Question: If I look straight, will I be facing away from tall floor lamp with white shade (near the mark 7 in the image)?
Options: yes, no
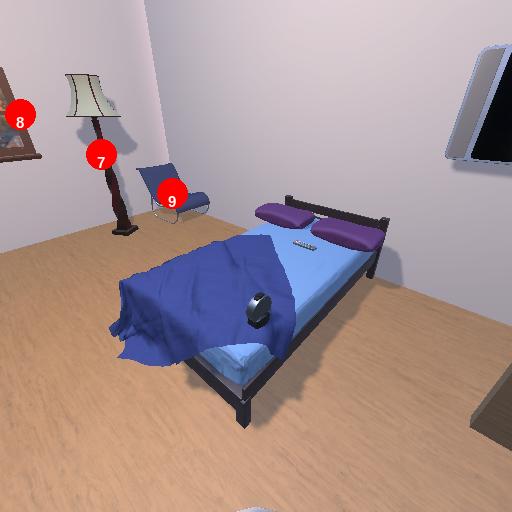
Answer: yes